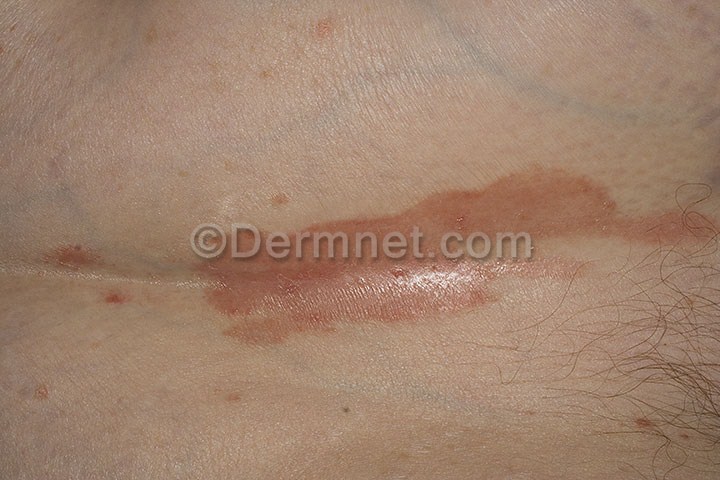
Disease: Psoriasis pictures Lichen Planus and related diseases